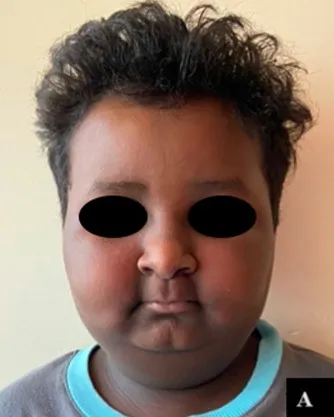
Clinical photographs of our patient showing specific dysmorphic features;. Long face, broad, and ,high forehead, hypertelorism, almond-shaped eyes, mildly down slanted palpebral fissures, broad nasal tip, long philtrum, thin upper lip, small mouth.
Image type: medical_photograph (oral_photograph)